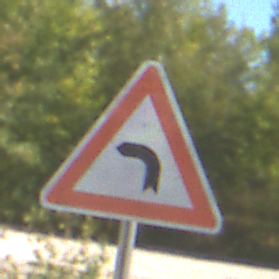
Verkehrszeichen: KurveLinks
Umgebung: Outdoor, Nature
Tageszeit: Midday
Wetter: Clear
Licht: Natural
Jahreszeit: Summer
Kontrast: HighContrast